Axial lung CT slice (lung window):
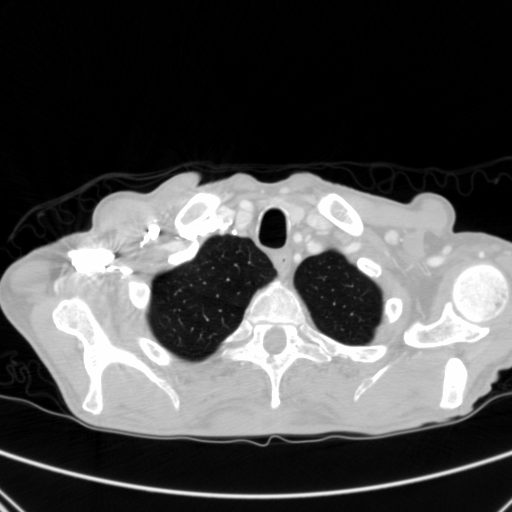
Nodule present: no